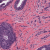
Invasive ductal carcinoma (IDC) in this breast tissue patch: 1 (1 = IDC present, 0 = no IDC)